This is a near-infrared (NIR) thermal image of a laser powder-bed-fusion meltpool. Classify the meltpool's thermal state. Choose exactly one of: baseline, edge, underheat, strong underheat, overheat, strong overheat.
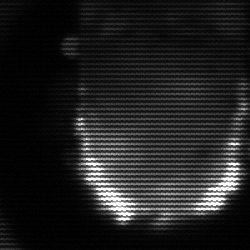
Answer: baseline